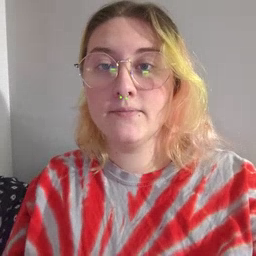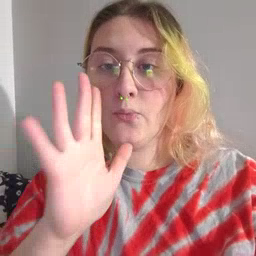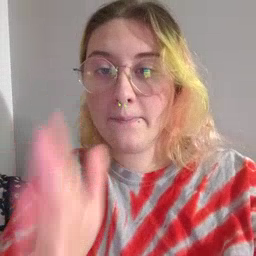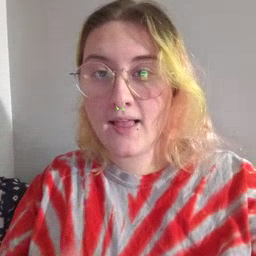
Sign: grandma